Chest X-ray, PA view. Patient: 22 years old, sex M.
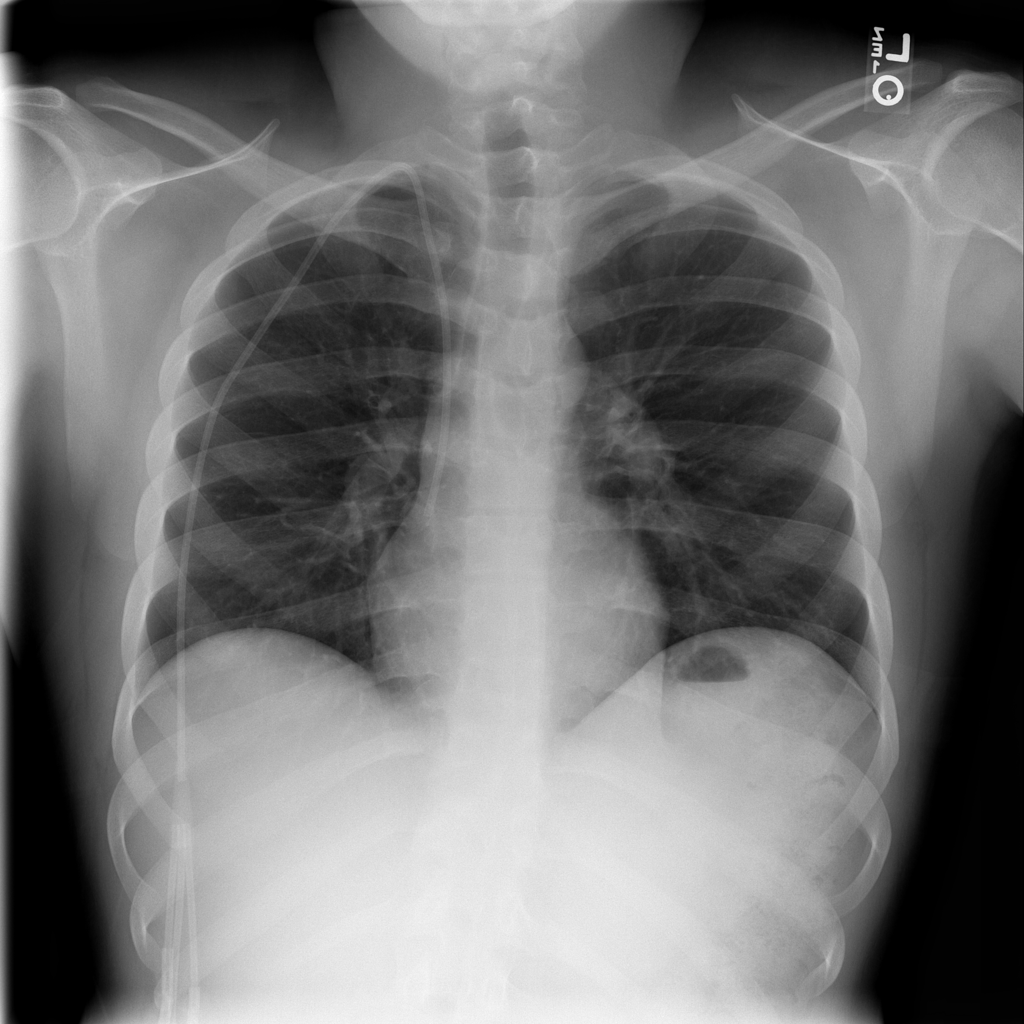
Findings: No Finding